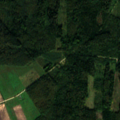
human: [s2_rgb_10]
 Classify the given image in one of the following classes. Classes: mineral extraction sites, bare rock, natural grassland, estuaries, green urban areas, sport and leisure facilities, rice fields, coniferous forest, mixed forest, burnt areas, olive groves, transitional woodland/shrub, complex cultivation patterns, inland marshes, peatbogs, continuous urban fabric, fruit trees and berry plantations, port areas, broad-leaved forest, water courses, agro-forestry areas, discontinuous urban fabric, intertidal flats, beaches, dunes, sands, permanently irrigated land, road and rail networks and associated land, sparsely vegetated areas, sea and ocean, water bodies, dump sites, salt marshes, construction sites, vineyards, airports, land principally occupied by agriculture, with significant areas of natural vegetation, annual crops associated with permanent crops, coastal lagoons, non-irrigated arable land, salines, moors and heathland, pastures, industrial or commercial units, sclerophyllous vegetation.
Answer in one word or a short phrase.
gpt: non-irrigated arable land, coniferous forest, mixed forest